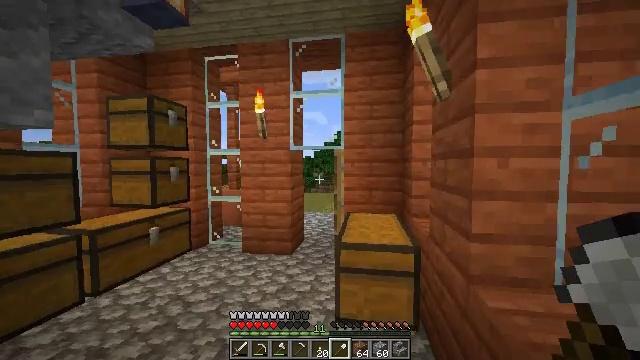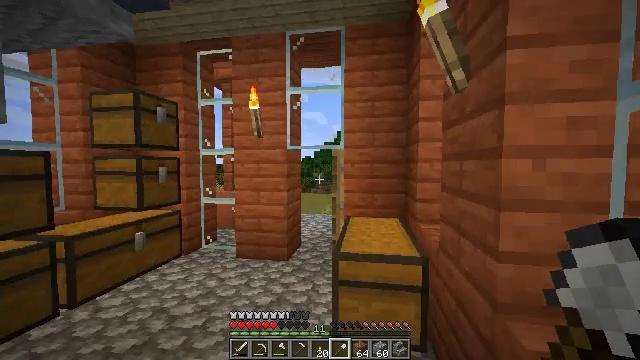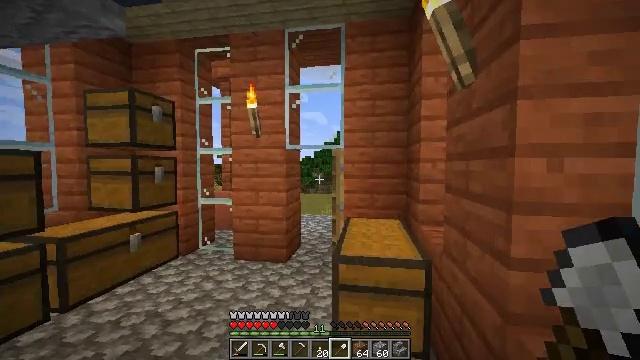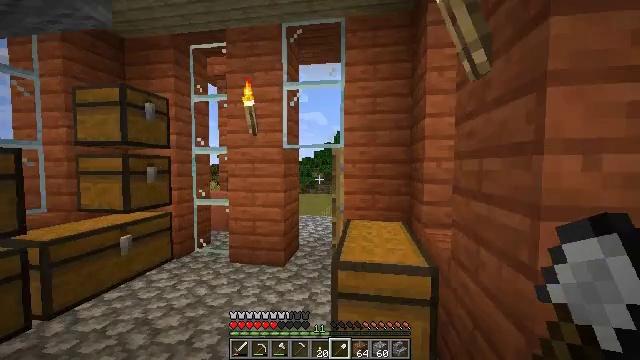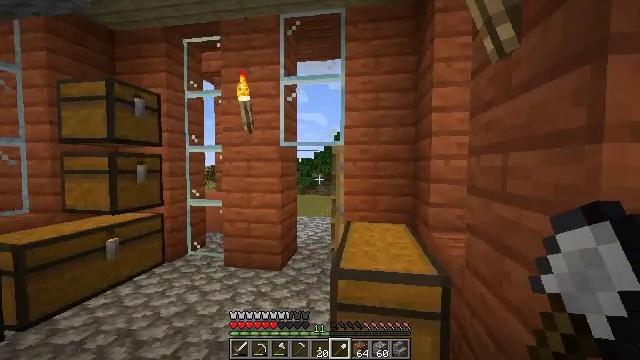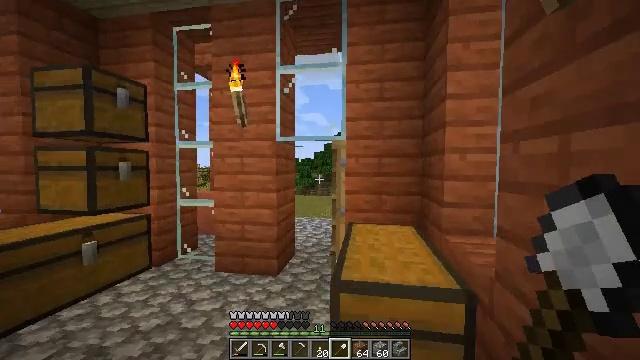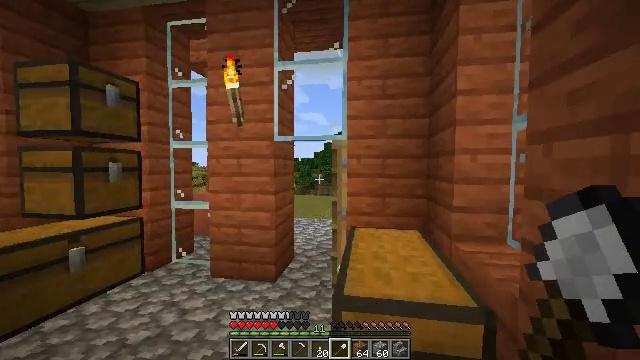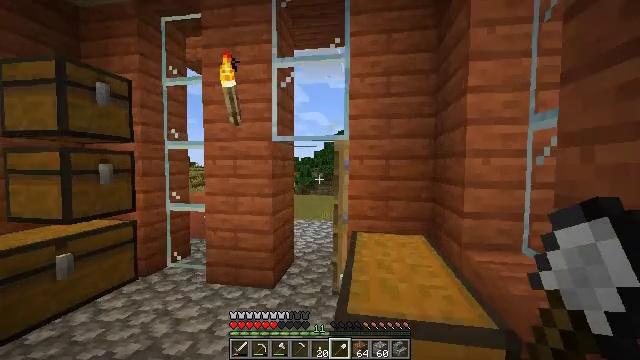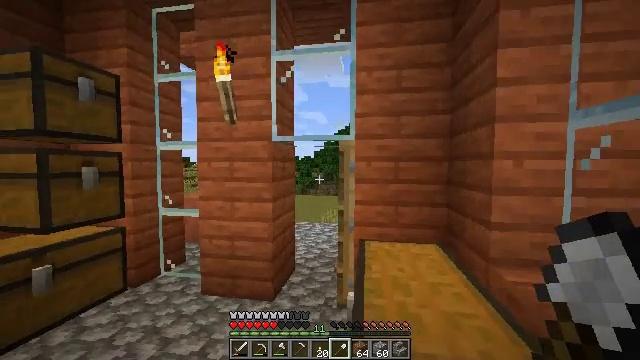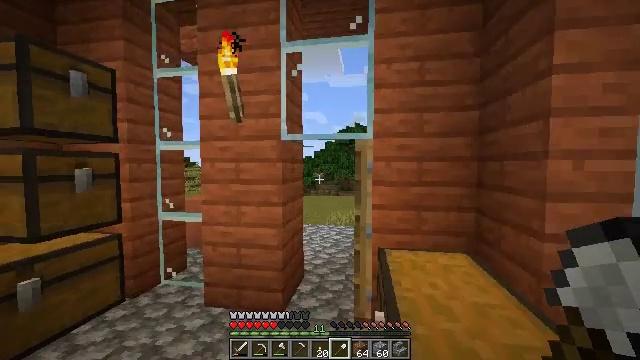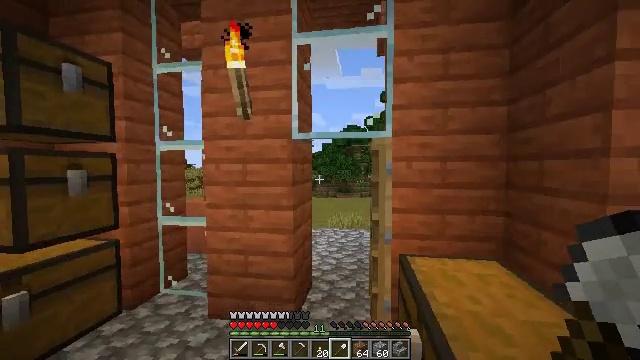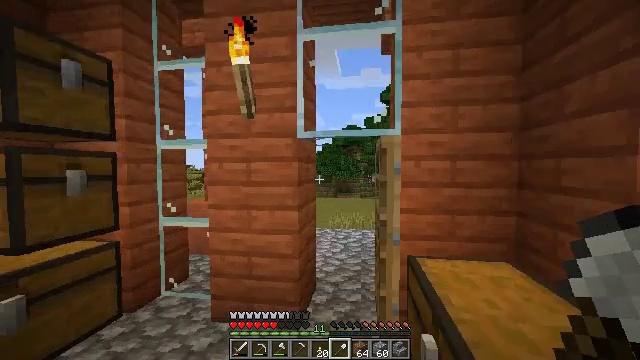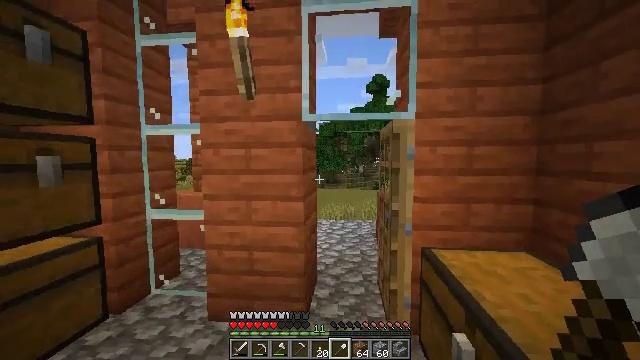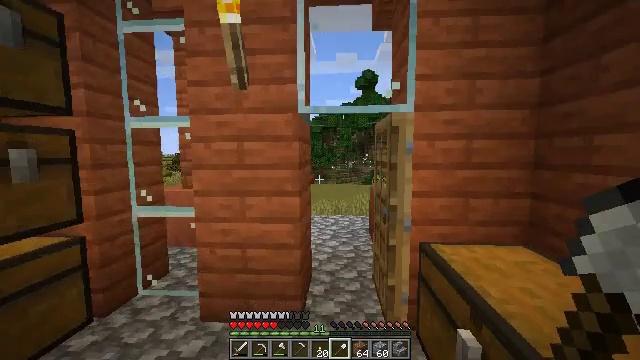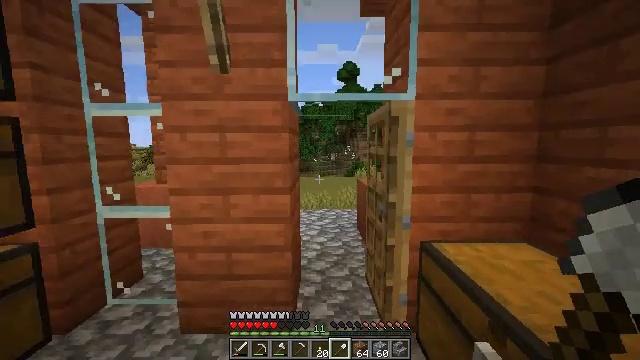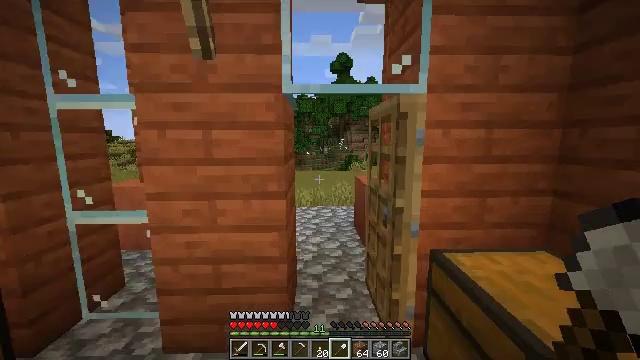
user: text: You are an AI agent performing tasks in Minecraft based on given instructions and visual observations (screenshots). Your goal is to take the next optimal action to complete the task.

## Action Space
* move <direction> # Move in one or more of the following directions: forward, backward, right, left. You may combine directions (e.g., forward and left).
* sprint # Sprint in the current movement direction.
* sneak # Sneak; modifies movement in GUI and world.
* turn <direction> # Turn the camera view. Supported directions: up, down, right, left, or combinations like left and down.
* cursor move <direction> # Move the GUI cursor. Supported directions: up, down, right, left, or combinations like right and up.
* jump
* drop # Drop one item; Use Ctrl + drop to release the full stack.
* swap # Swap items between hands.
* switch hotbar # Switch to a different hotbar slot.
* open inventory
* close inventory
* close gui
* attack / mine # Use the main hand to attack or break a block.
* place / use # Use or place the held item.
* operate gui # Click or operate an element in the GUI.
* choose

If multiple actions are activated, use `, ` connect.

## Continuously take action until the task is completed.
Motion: motion action
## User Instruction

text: Attack the ground to gather dirt.
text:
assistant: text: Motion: move forward
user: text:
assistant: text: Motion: move forward
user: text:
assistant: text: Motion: move forward
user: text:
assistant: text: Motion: move forward
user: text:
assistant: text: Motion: move forward
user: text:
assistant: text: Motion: move forward
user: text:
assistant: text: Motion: move forward
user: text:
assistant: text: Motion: move forward and move left
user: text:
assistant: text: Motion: move forward and move left
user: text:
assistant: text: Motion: move forward and move left
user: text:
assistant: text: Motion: move forward and move left
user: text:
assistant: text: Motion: move forward and move left, turn right and down
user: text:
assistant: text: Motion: move forward, turn right and down
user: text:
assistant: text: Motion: move forward, turn right and down
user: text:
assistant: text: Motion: move forward, turn right and down
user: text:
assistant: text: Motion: move forward, turn right and down
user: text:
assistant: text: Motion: move forward, turn right and down
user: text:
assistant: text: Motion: move forward
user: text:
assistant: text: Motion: move forward
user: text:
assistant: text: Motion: move forward
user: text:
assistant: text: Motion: move forward
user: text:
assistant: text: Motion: move forward
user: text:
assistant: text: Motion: move forward
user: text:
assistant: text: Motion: move forward
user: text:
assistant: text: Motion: move forward
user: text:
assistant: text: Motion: move forward
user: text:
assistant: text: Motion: move forward
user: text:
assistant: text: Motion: move forward, turn left and down
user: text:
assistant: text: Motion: move forward, turn left and down
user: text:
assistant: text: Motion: turn left and down